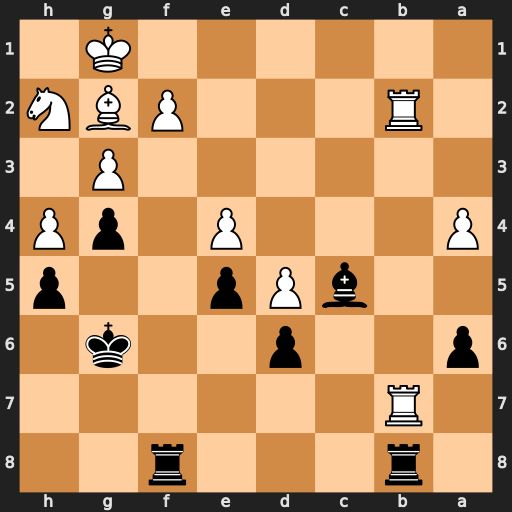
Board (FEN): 1r3r2/1R6/p2p2k1/2bPp2p/P3P1pP/6P1/1R3PBN/6K1
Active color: b
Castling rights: -
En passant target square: -
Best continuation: Rxf2 Rg7+ Kxg7